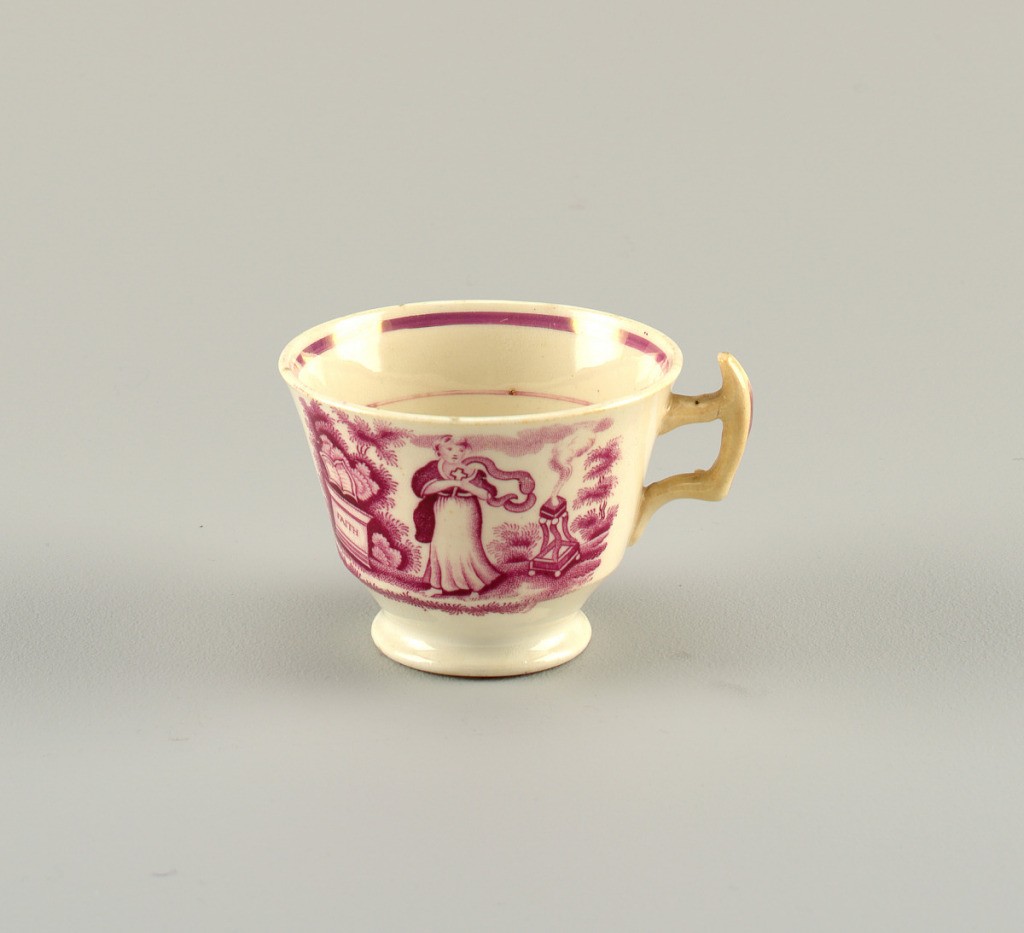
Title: Cup
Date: early 19th century
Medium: Tin-glazed earthenware, transfer-printed decoration, overglaze decoration and lustre
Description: Tea cup with pink lustre banding and pink transfer-printed figures of Faith, Hope and Charity.